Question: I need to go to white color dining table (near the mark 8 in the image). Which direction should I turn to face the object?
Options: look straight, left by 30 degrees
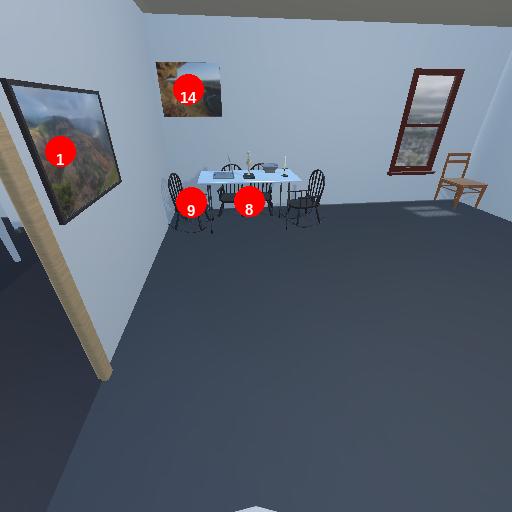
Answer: look straight